Question: Java Concurrency in Practice states the following:
> When thread A executes a synchronized block, and subsequently thread B
enters a synchronized block guarded by the same lock, the values of
variables that were visible to A releasing the lock are
guaranteed to be visible to B upon acquiring the lock. In other words,
everything A did or a synchronized block is visible to B when
it executes a synchronized block guarded by the same lock.
Without synchronization, there is no such guarantee.

The same logic applies to volatile variables:
> The visibility effects of volatile variables extend beyond the value
of the volatile variable itself. When thread A writes to a volatile
variable and subsequently thread B reads that same variable, the
values of all variables that were visible to A prior to writing to the
volatile variable become visible to B after reading the volatile
variable.
It's very clear from the description that you can use this visibility effect to actually replace (or limit the usage) of the traditional locks when you need to access some shared state. In the example from the diagram you can see that thread B can safely read the variable 'y' even though it was changed in thread A outside the synchronized block.
So, is it safe to use this 'visibility guarantee' when you change some shared state before taking the lock in on thread, then take the lock, do something (or nothing, I guess), release the lock and then in the other thread you acquire the same lock, release it and then safely read the latest values from shared variables that were updated in the first thread?
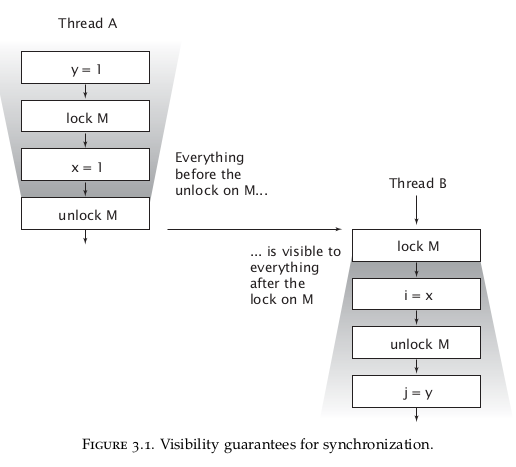
Answer: Yes, you get the 'visibility guarantee' in the described way by using 'volatile', 'synchronized' or either form of locking, but . Specifically you don't get mutual access and atomicity.
See also the sections in the JLS about the <URL> relation for much greater detail and depth.